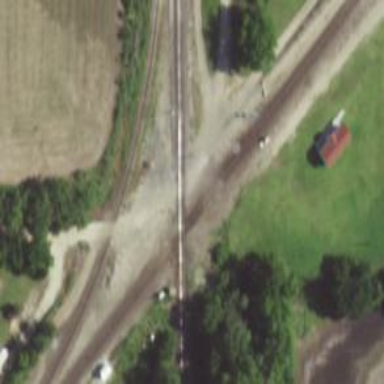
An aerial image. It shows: Railway crossing.